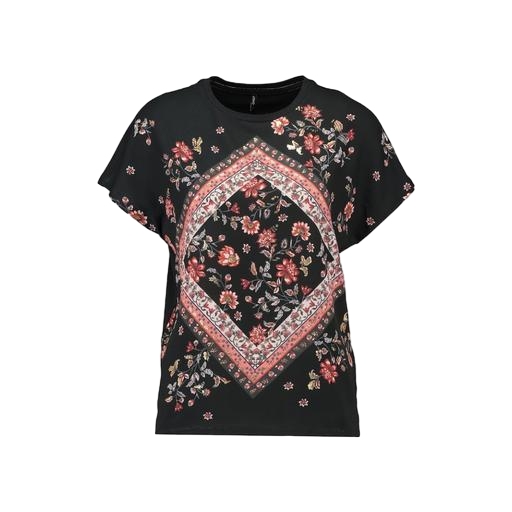
multicolor floral-print t-shirt only macy, black plus size printed t-shirt only macy, black geo-print t-shirt only macy, white background